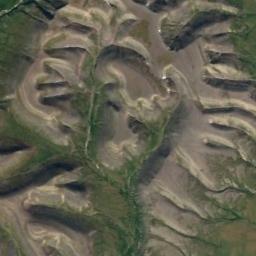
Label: mountain